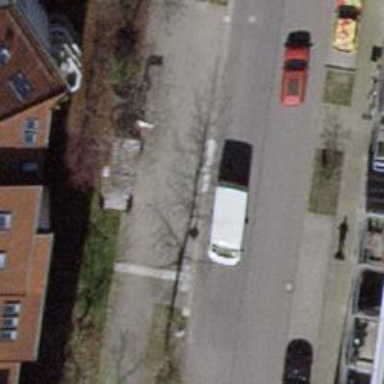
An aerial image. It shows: Residential road with asphalt surface. Both sides have sidewalks.